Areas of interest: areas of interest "Shopping Mall"
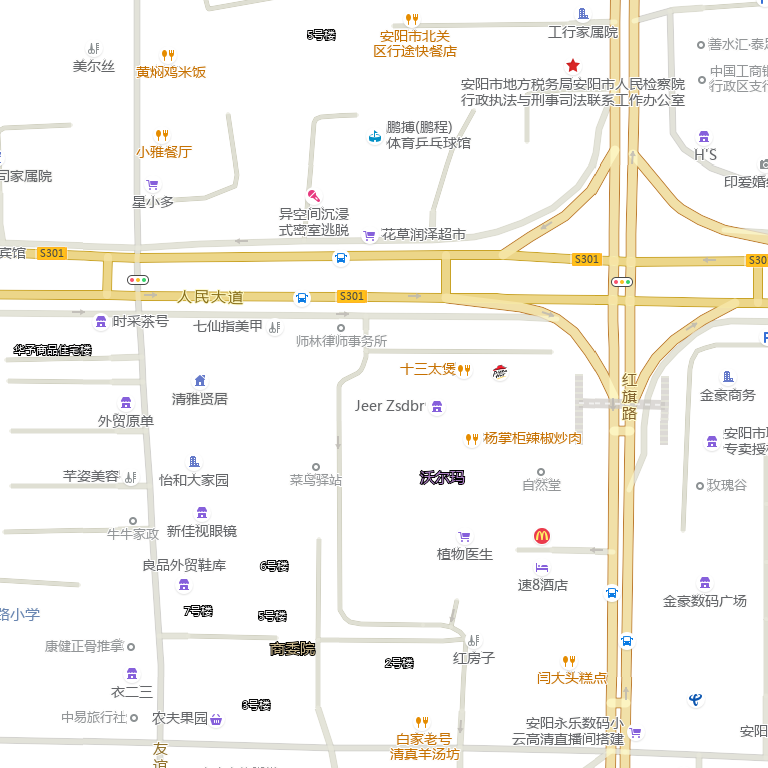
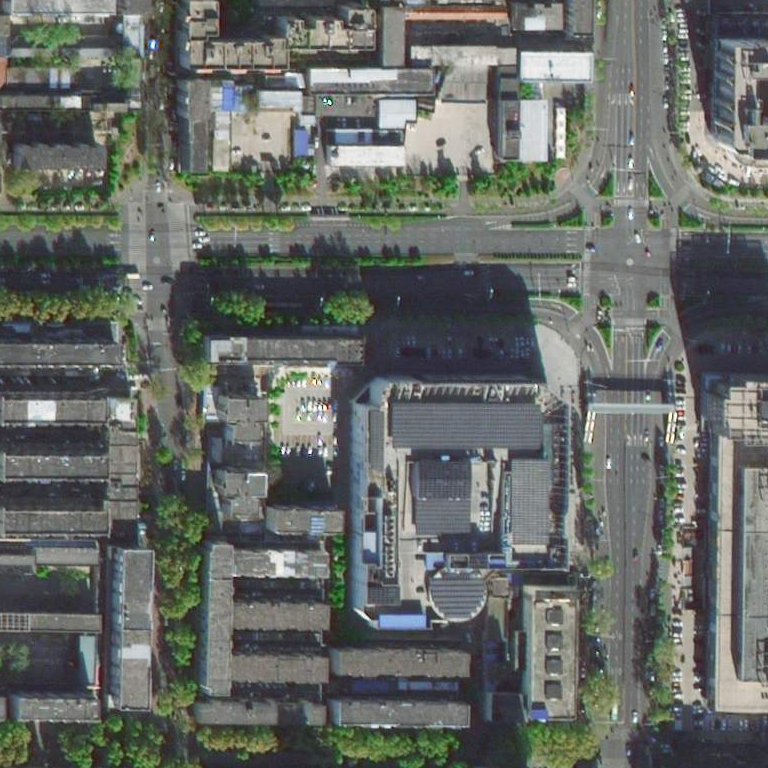